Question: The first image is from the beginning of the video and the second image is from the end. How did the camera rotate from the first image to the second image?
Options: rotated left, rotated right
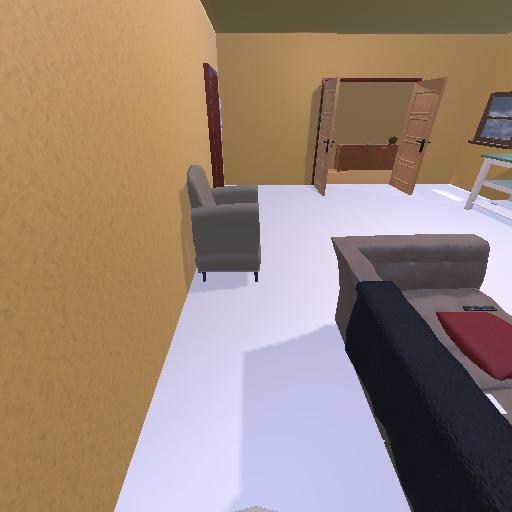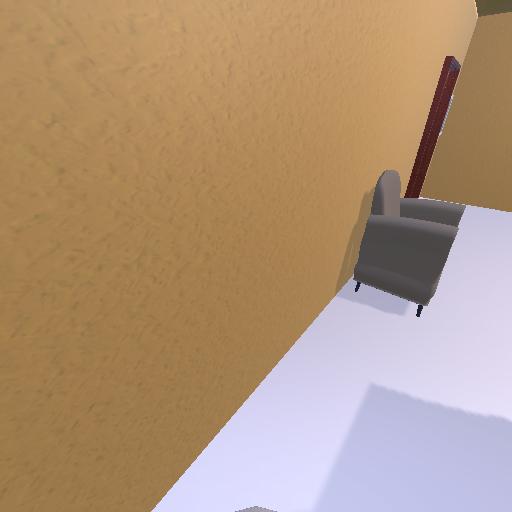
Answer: rotated left